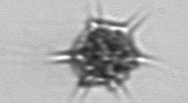
Label: Dictyocha